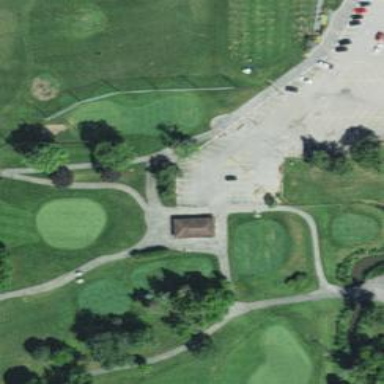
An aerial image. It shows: Path for both road and golf.